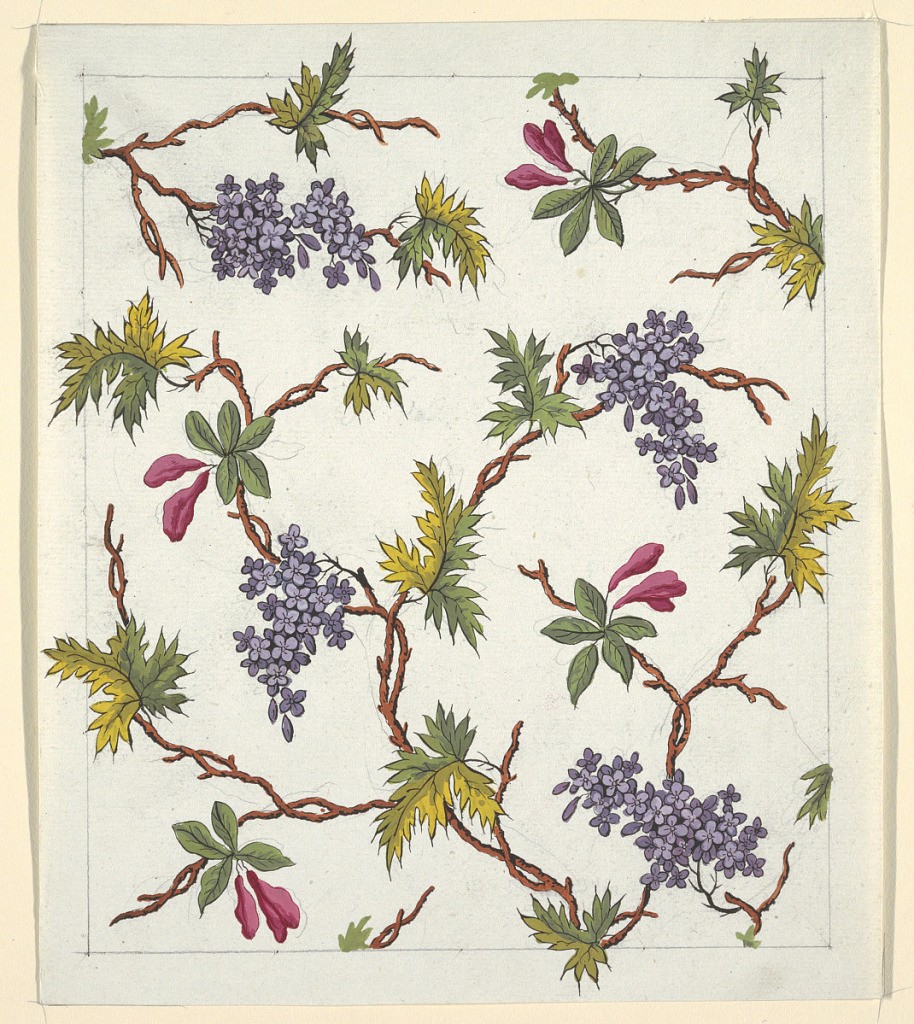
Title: Floral design for printed textile
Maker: Louis-Albert DuBois, Swiss, 1752–1818
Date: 1800–1818
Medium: Brush and gouache, graphite on white wove paper
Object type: Drawing
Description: Purple lilacs, green and yellow leaves on brown twigs on white ground.